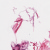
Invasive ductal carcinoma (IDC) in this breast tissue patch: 0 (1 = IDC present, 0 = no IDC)